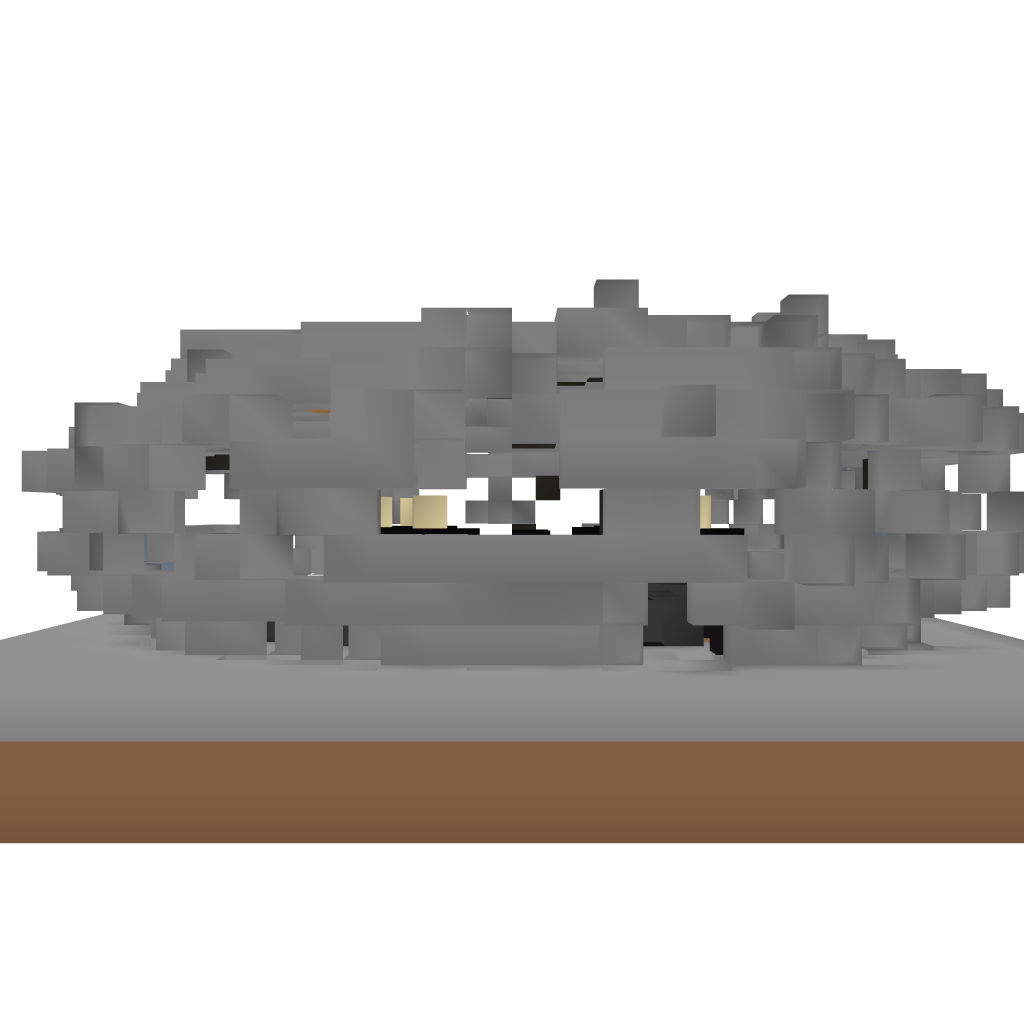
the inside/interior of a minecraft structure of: A Nice Spawn :)